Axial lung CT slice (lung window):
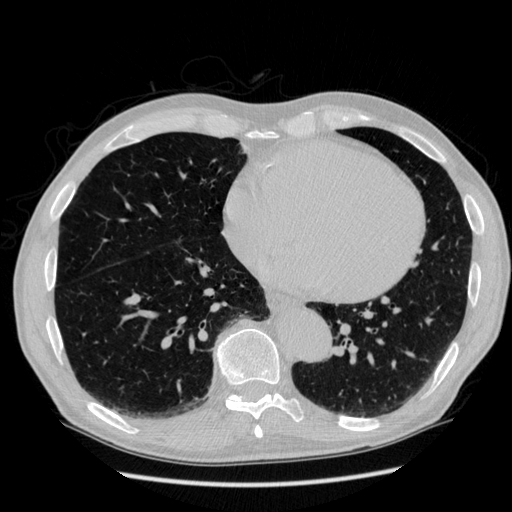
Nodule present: no